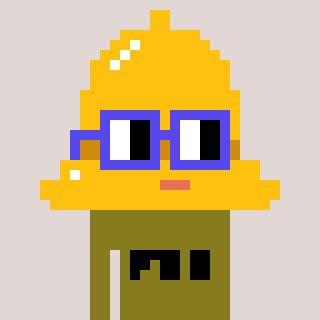
a pixel art character with square blue glasses, a bell-shaped head and a gunk-colored body on a warm background